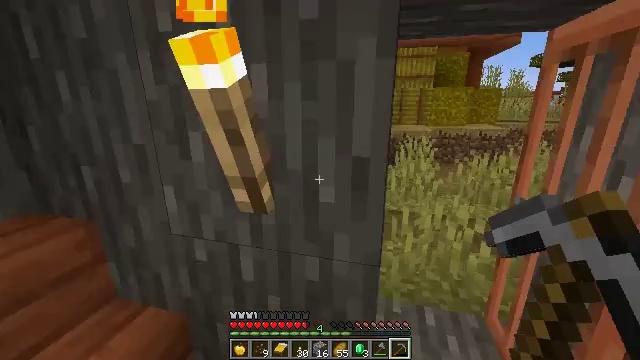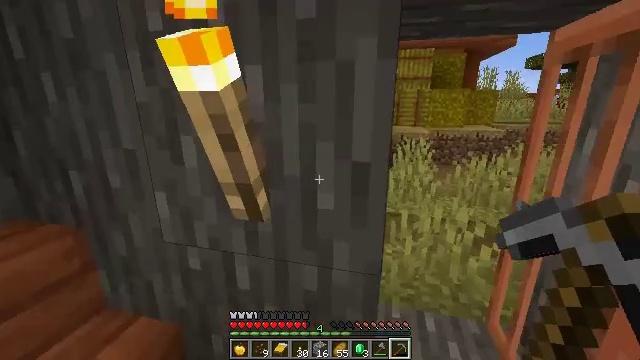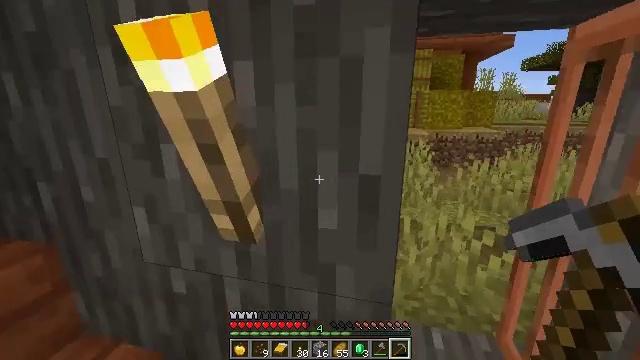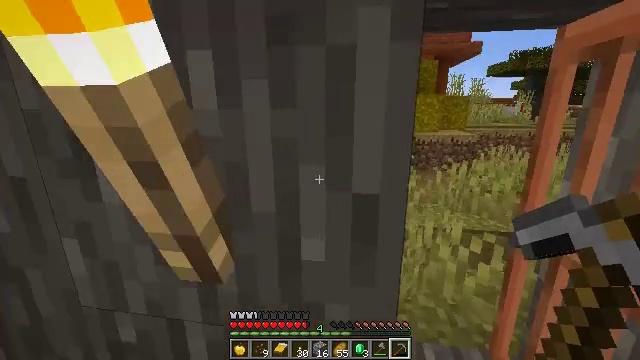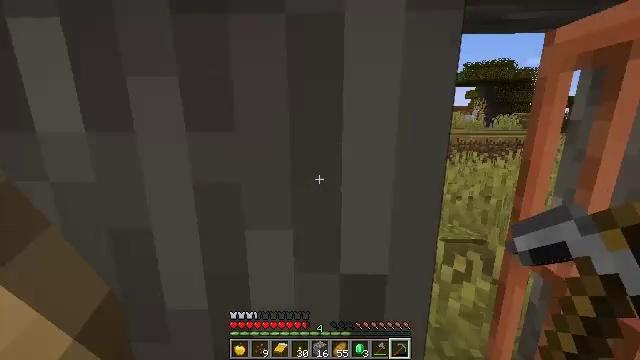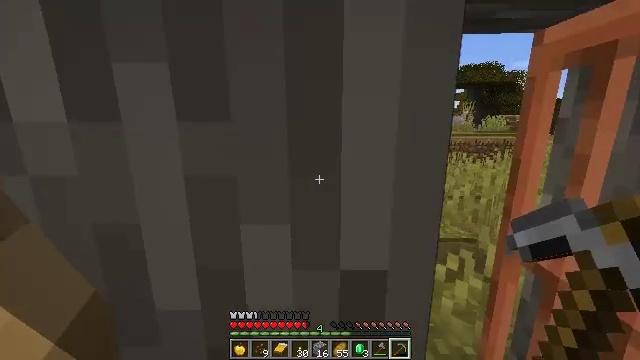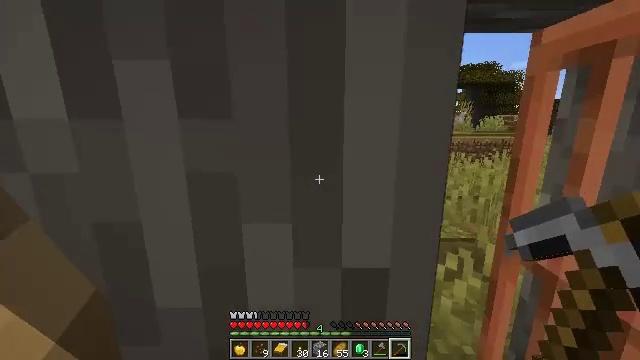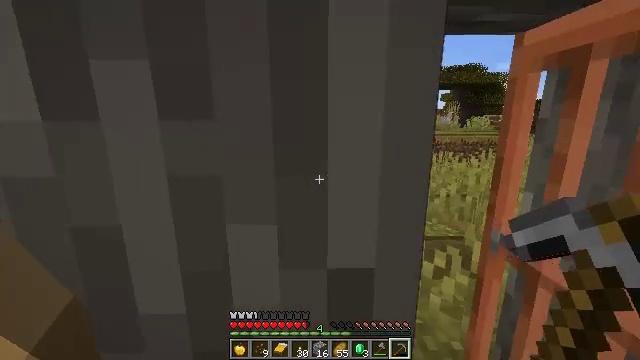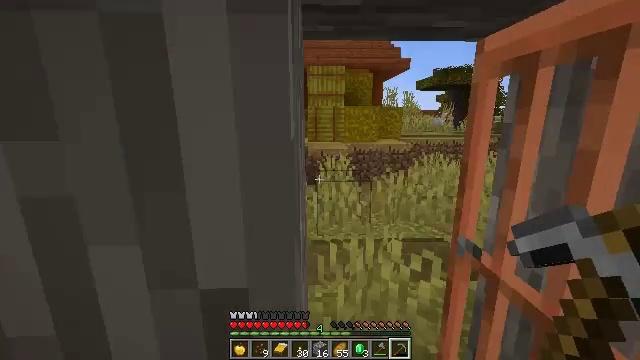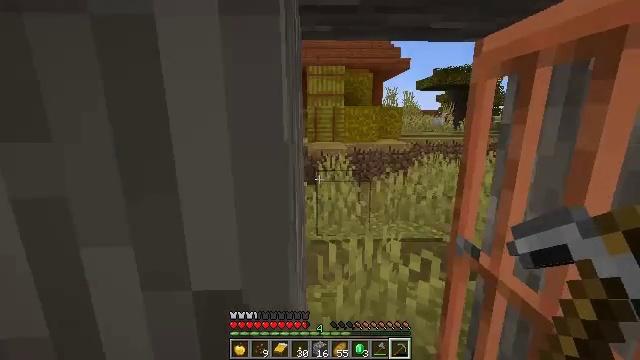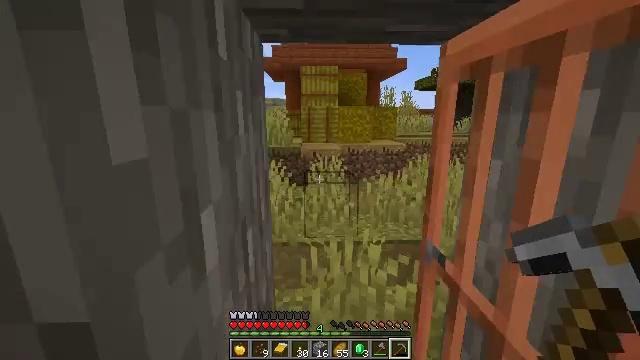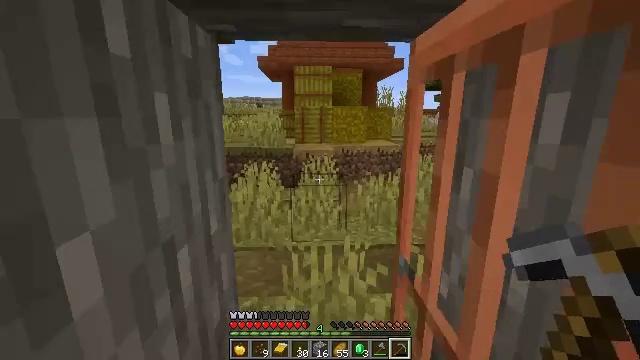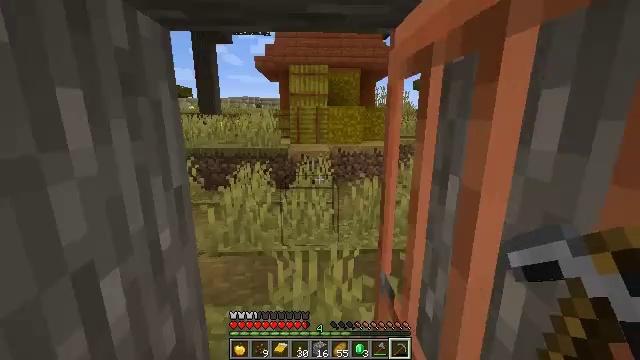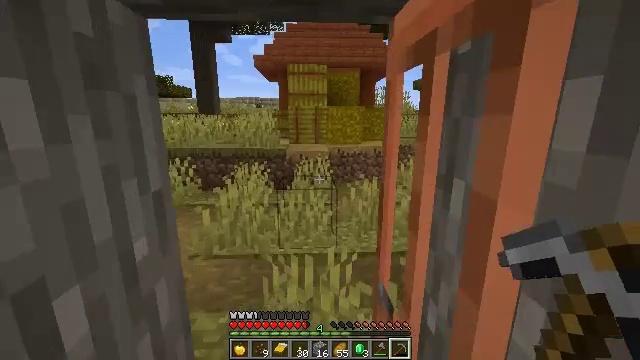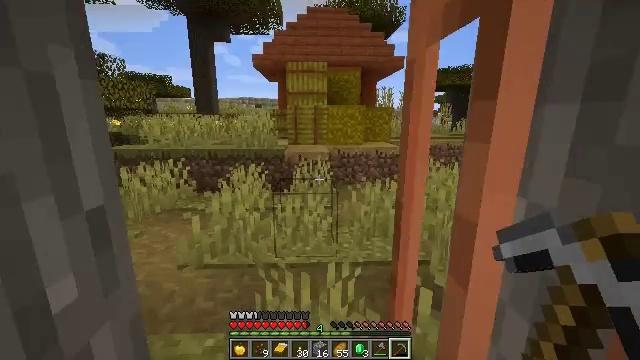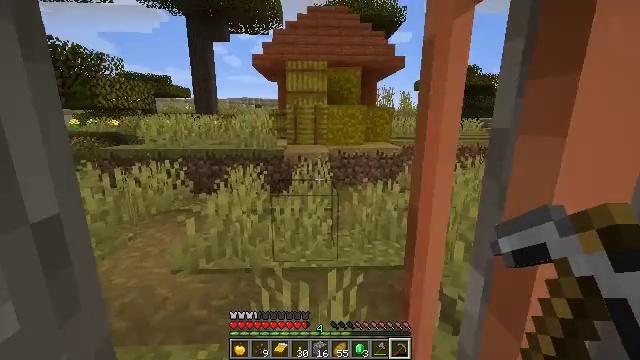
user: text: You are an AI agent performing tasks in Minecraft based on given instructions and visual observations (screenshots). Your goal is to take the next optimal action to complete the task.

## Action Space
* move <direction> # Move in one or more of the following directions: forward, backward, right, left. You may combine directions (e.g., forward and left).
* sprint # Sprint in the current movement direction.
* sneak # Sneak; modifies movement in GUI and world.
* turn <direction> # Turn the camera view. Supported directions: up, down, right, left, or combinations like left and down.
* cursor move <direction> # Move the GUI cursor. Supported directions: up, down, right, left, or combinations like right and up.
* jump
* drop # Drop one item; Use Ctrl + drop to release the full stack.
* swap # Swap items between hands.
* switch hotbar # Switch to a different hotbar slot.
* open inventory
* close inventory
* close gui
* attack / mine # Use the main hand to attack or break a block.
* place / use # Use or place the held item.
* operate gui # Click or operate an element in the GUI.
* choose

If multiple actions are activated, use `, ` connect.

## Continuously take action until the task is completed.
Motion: motion action
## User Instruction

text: Gather yellow terracotta for building.
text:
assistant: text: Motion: move forward
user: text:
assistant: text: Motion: move forward
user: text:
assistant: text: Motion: move forward, turn right
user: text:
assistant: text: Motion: move forward, turn right and up
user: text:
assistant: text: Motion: move forward, turn right
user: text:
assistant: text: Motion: move forward
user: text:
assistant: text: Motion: move forward and move right, turn right
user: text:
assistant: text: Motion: move forward and move right
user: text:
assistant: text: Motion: move forward and move right
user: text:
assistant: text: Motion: move forward and move right
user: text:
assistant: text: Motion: move forward and move right
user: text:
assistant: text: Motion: move forward and move right
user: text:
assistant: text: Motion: move forward
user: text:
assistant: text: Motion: move forward
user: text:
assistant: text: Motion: move forward
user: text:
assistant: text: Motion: move forward
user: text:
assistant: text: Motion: move forward, turn right
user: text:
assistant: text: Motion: move forward, turn right
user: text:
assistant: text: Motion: move forward, turn right and down
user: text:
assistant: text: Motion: move forward, turn right and down
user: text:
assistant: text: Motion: move forward
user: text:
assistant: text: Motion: move forward and move left
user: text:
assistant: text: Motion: move forward and move left
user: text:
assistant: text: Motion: move forward and move left
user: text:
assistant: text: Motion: move forward and move left
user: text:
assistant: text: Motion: move forward and move left, turn right and up
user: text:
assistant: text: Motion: move forward and move left, turn right and up
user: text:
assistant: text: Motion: move forward and move left, turn right and up
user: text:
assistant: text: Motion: move forward and move left, turn right
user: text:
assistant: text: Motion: move forward and move left